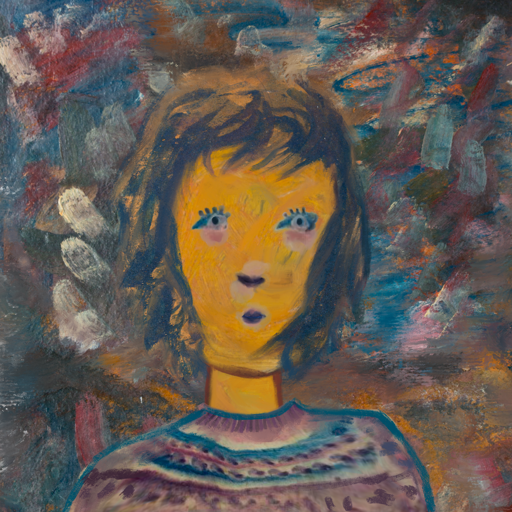
Background: Boggyland, Head And Neck Front: After_Raid, Face Front: Hill_Girl, Bust: HillGirl, Hair Front: InTheSun, Head Accessory: Blank, Second Necklace: Blank, Necklace: Blank, Baby: Blank